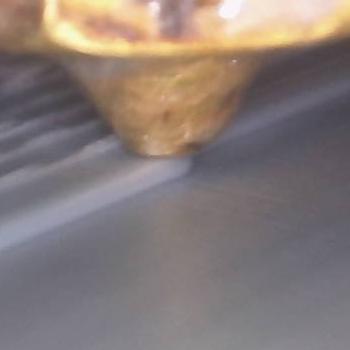
Flow rate: 168%